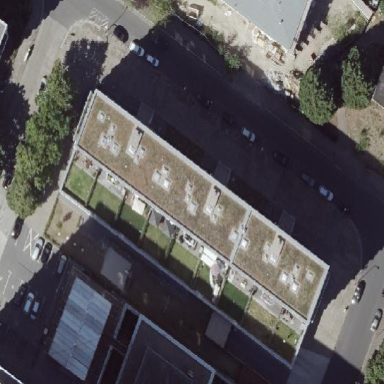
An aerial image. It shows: Part of building.